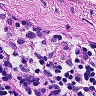
Metastatic tissue present: no